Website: apple
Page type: customer-info-address
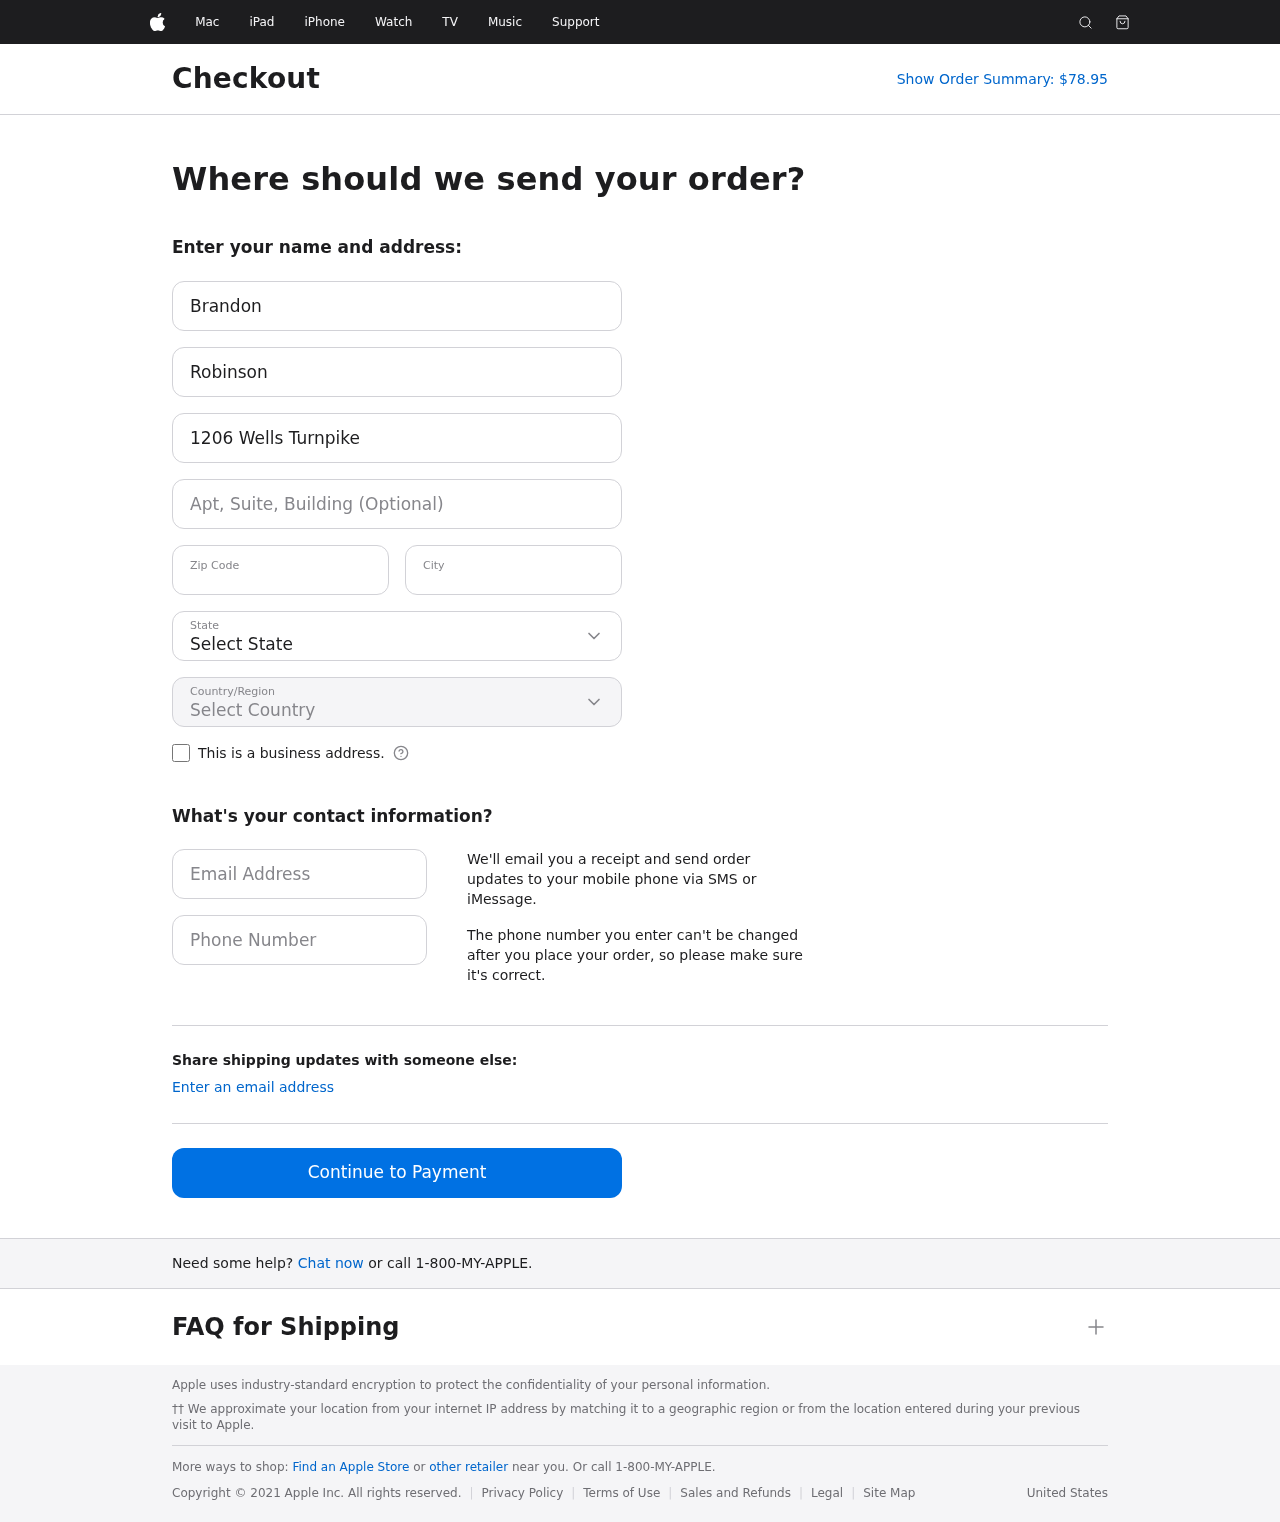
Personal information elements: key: PII_CITY
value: Colinport
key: PII_COUNTRY
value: United States
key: PII_EMAIL
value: brandonrobinson@yahoo.com
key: PII_FIRSTNAME
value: Brandon
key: PII_LASTNAME
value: Robinson
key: PII_PHONE
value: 7552272145
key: PII_POSTCODE
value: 14866
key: PII_STATE
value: Ohio
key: PII_STREET
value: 1206 Wells Turnpike
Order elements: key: ORDER_TOTAL
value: Show Order Summary: $78.95